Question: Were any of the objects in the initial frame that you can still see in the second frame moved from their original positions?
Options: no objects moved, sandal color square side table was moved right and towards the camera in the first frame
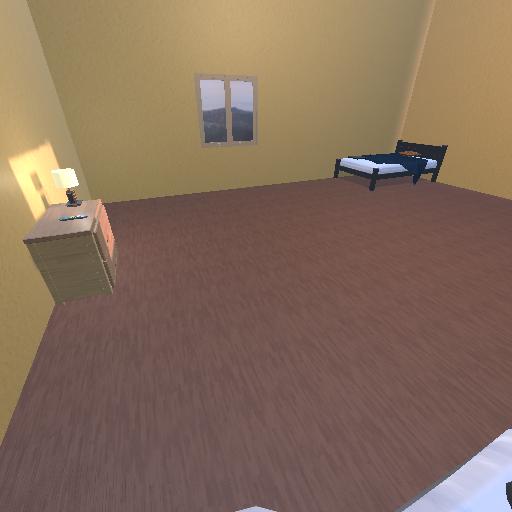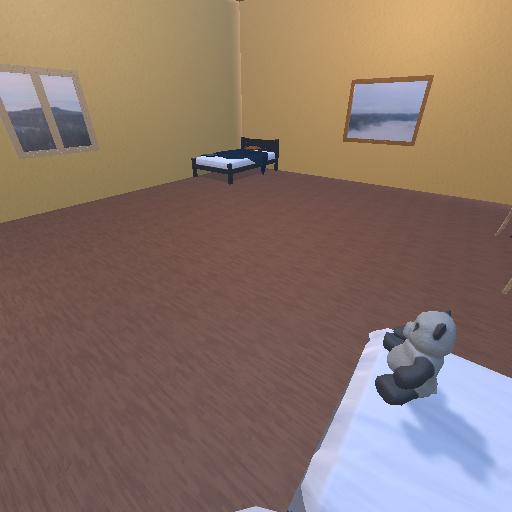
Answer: no objects moved